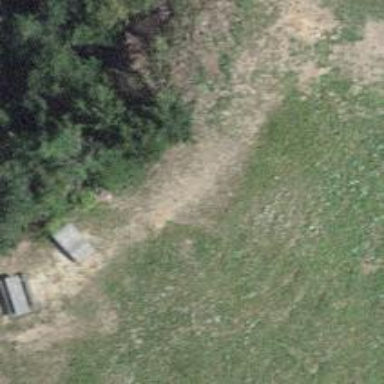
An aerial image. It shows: Unpaved path.